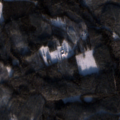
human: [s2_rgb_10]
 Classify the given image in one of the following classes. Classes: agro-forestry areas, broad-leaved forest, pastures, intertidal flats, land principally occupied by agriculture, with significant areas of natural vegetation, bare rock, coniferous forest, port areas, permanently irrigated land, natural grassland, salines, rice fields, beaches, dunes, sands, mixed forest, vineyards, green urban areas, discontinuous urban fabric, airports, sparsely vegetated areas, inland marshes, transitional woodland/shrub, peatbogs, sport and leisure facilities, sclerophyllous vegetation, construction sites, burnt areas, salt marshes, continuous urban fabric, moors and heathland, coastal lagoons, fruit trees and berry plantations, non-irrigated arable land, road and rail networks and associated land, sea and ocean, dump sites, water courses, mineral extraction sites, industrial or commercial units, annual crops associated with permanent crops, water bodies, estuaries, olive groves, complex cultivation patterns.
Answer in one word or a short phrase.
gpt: coniferous forest, mixed forest